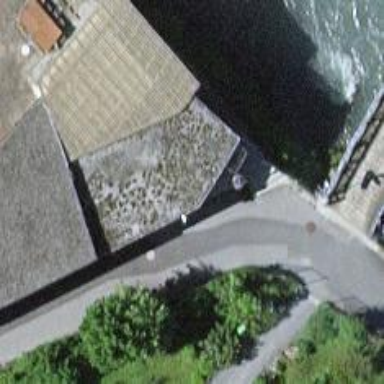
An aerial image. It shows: Restaurant.